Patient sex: M
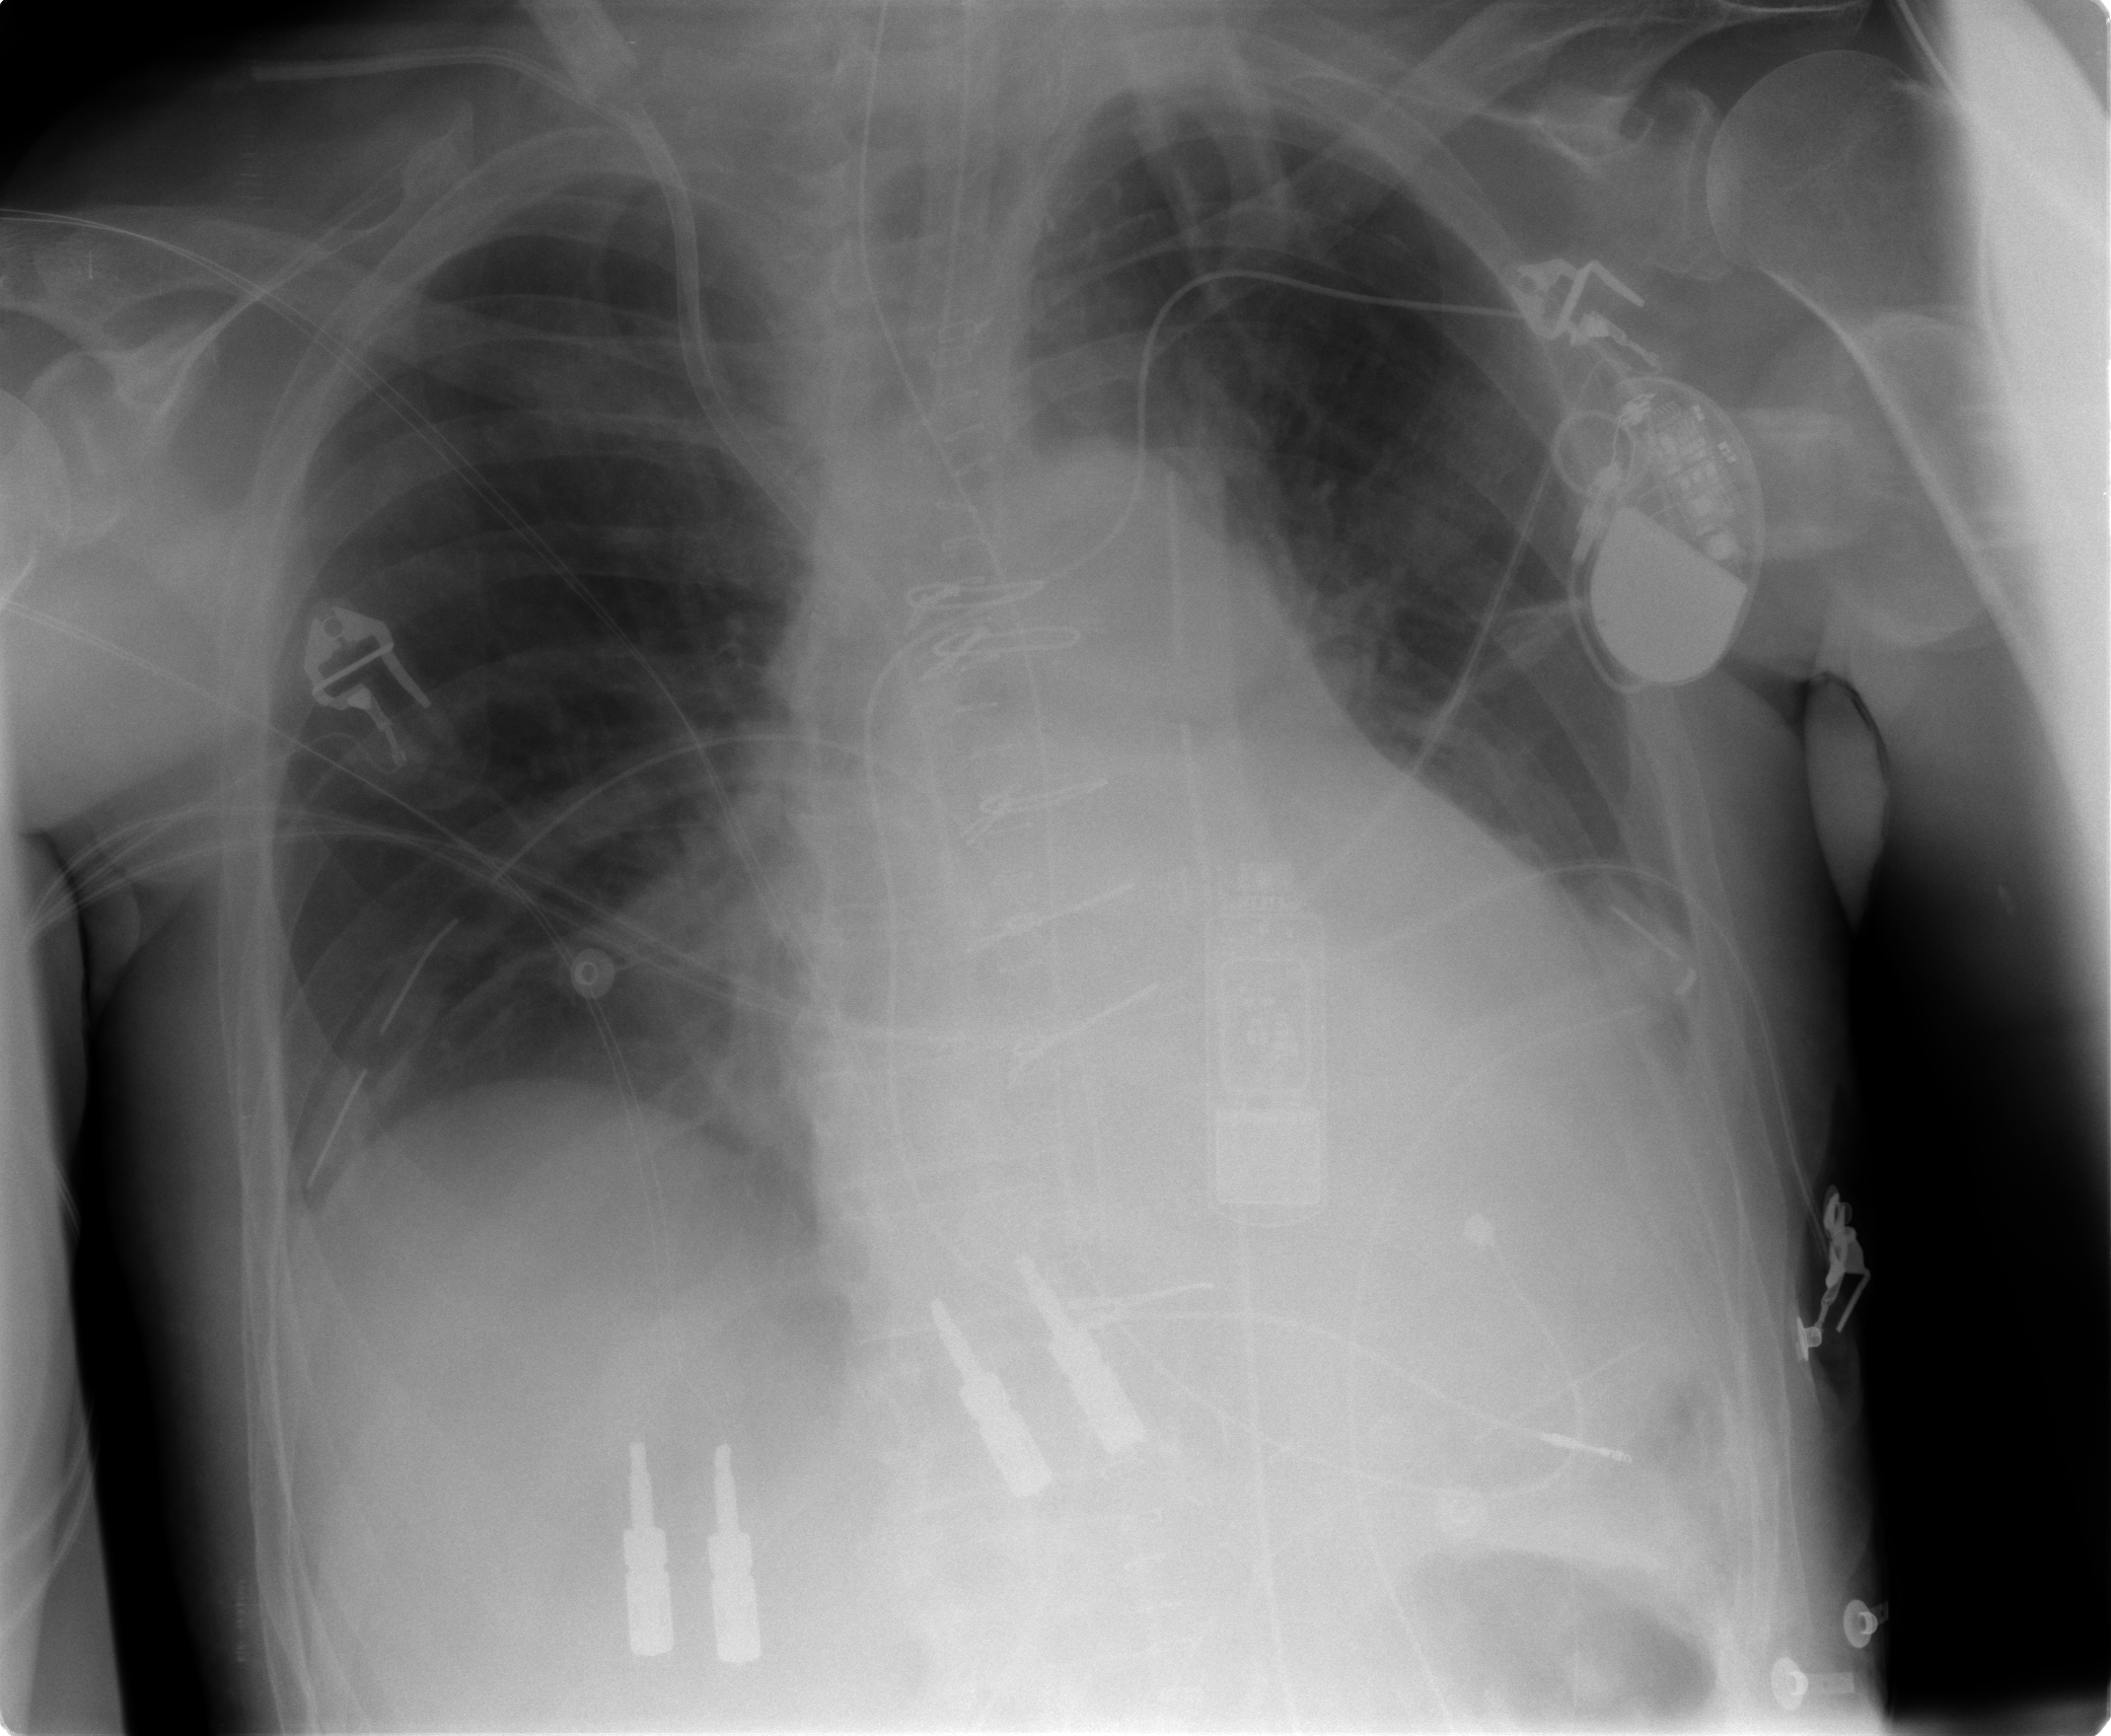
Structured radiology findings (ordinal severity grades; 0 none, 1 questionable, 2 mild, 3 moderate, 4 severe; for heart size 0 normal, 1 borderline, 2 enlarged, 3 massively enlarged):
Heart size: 2
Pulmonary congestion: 0
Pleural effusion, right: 0
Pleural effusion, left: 0
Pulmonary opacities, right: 0
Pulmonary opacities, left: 0
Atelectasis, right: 2
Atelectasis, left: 2